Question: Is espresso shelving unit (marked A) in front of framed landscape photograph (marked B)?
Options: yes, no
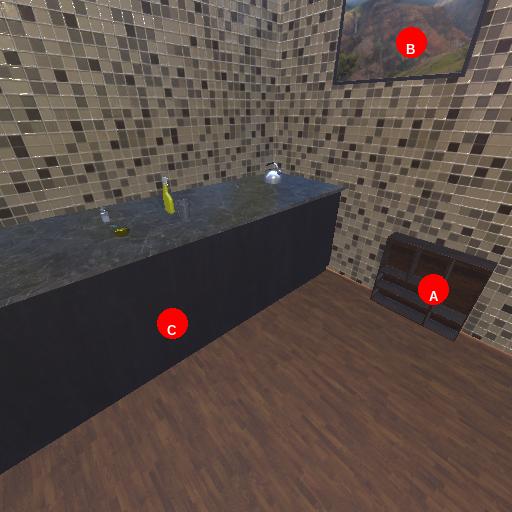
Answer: yes